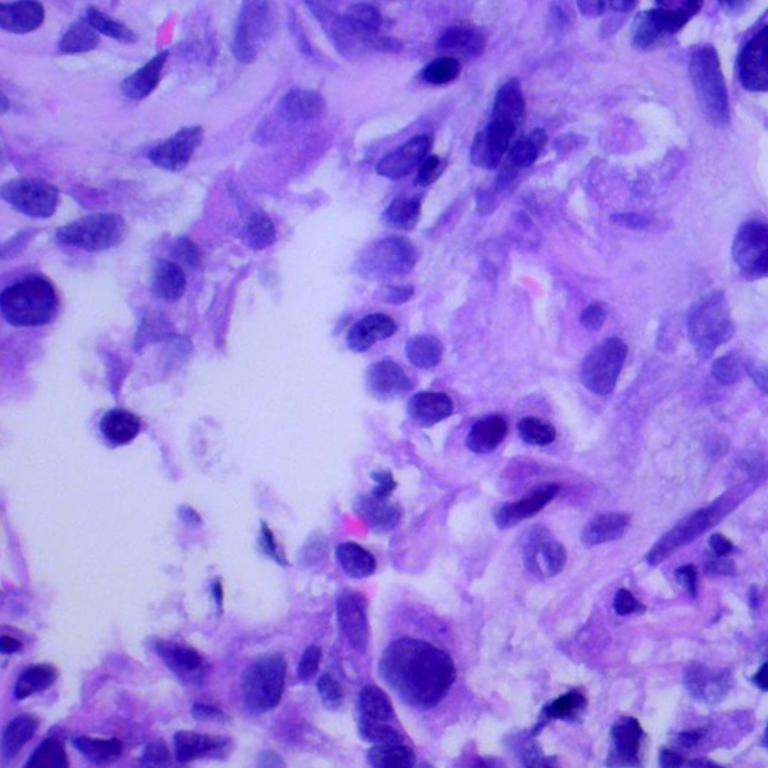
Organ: lung
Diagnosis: adenocarcinomas